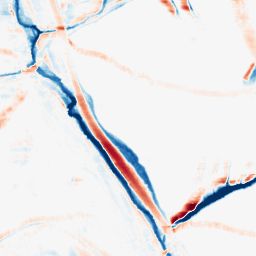
Category: morphological
Decomposition family: morphological_rect
Decomposition parameters: operation: average
width: 20
height: 10
Upsampling method: linear_exact
Upsampling parameters: scale: 2
Upsampling scale: 2